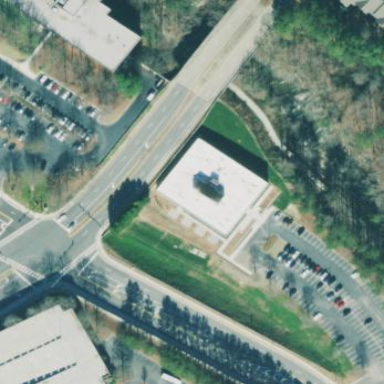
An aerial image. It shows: Office building.